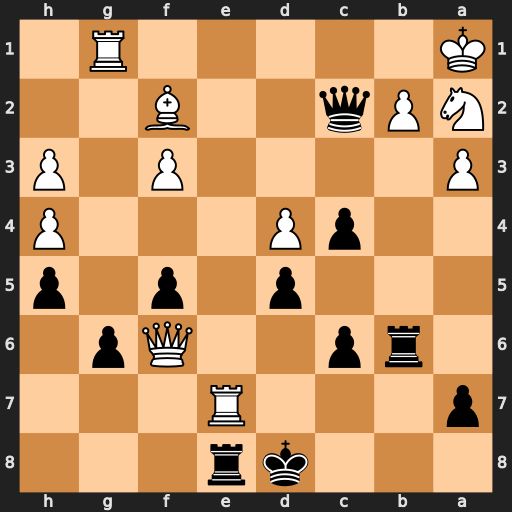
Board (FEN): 3kr3/p3R3/1rp2Qp1/3p1p1p/2pP3P/P4P1P/NPq2B2/K5R1
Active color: b
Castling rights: -
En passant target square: -
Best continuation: Qxb2#